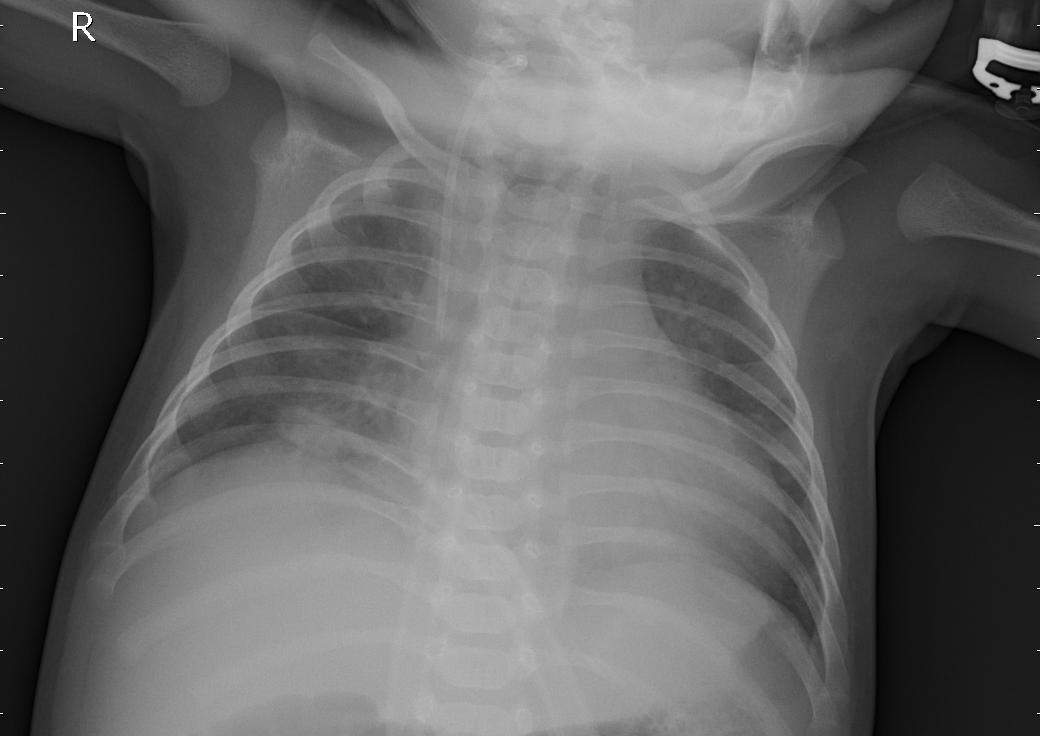
Diagnosis: PNEUMONIA